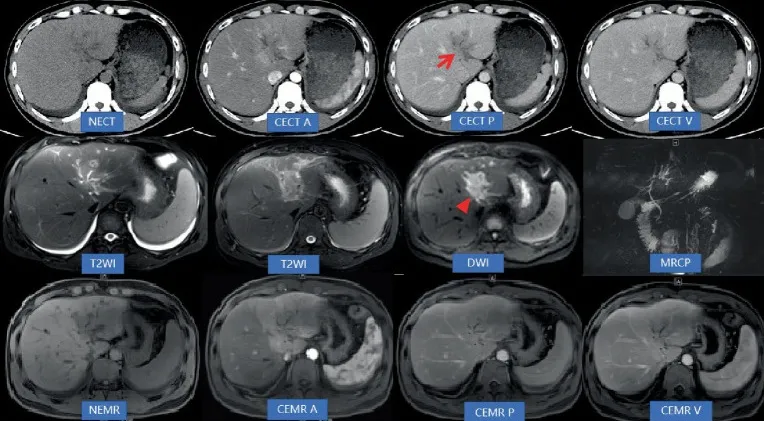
Abdominal non-contrast-enhanced computed tomography (NECT) and contrast-enhanced computed tomography (CECT; A: Artery phase, P: Portal vein phase, V: Vein phase) revealed mild dilatation of the bile ducts in the left lobe of the liver. Additionally, low-density areas (indicated by an arrow) were observed along the hepatic longitudinal fissure, extending toward the hepatic hilum. The boundary of these inflammatory areas appeared unclear, accompanied by narrowing and indistinctness of the adjacent left branch of the portal vein. Inflammatory exudation was also present in front of the colon. Moreover, there was thickening of the peritoneum and omentum. During CECT scans, the lesions exhibited gradual and significant enhancement, displaying a consistent and uniform enhancement pattern. However, the density of the lesions at each stage was lower compared to that of the liver parenchyma. Abdominal non-contrast-enhanced MRI (NEMR) and contrast-enhanced MRI (CEMR; A: Artery phase, P: Portal vein phase, V: Vein phase) demonstrated that the inflammatory areas in Segment 3, near the hepatic hilum, appeared as areas with low signals on T1-weighted imaging and high signals on T2-weighted imaging. On diffusion-weighted imaging (b = 800), limited diffusion was observed within the lesions (indicated by a triangle). These lesions measured approximately 3.6 cm x 3.8 cm and displayed a crab-like edge, distinctly separate from the hilar bile duct and blood vessels. Regarding contrast enhancement, the lesions exhibited moderate progressive enhancement on CEMR. Furthermore, lymph nodes in the hilar region were found to have distinct and uniform enhancement on CEMR.
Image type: radiology (mri)